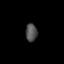
Tissue: lung
Cell type: Fibroblasts
Senescence score: 0.5496
Nuclear area (px): 201
Mean DAPI intensity: 81.01